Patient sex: M
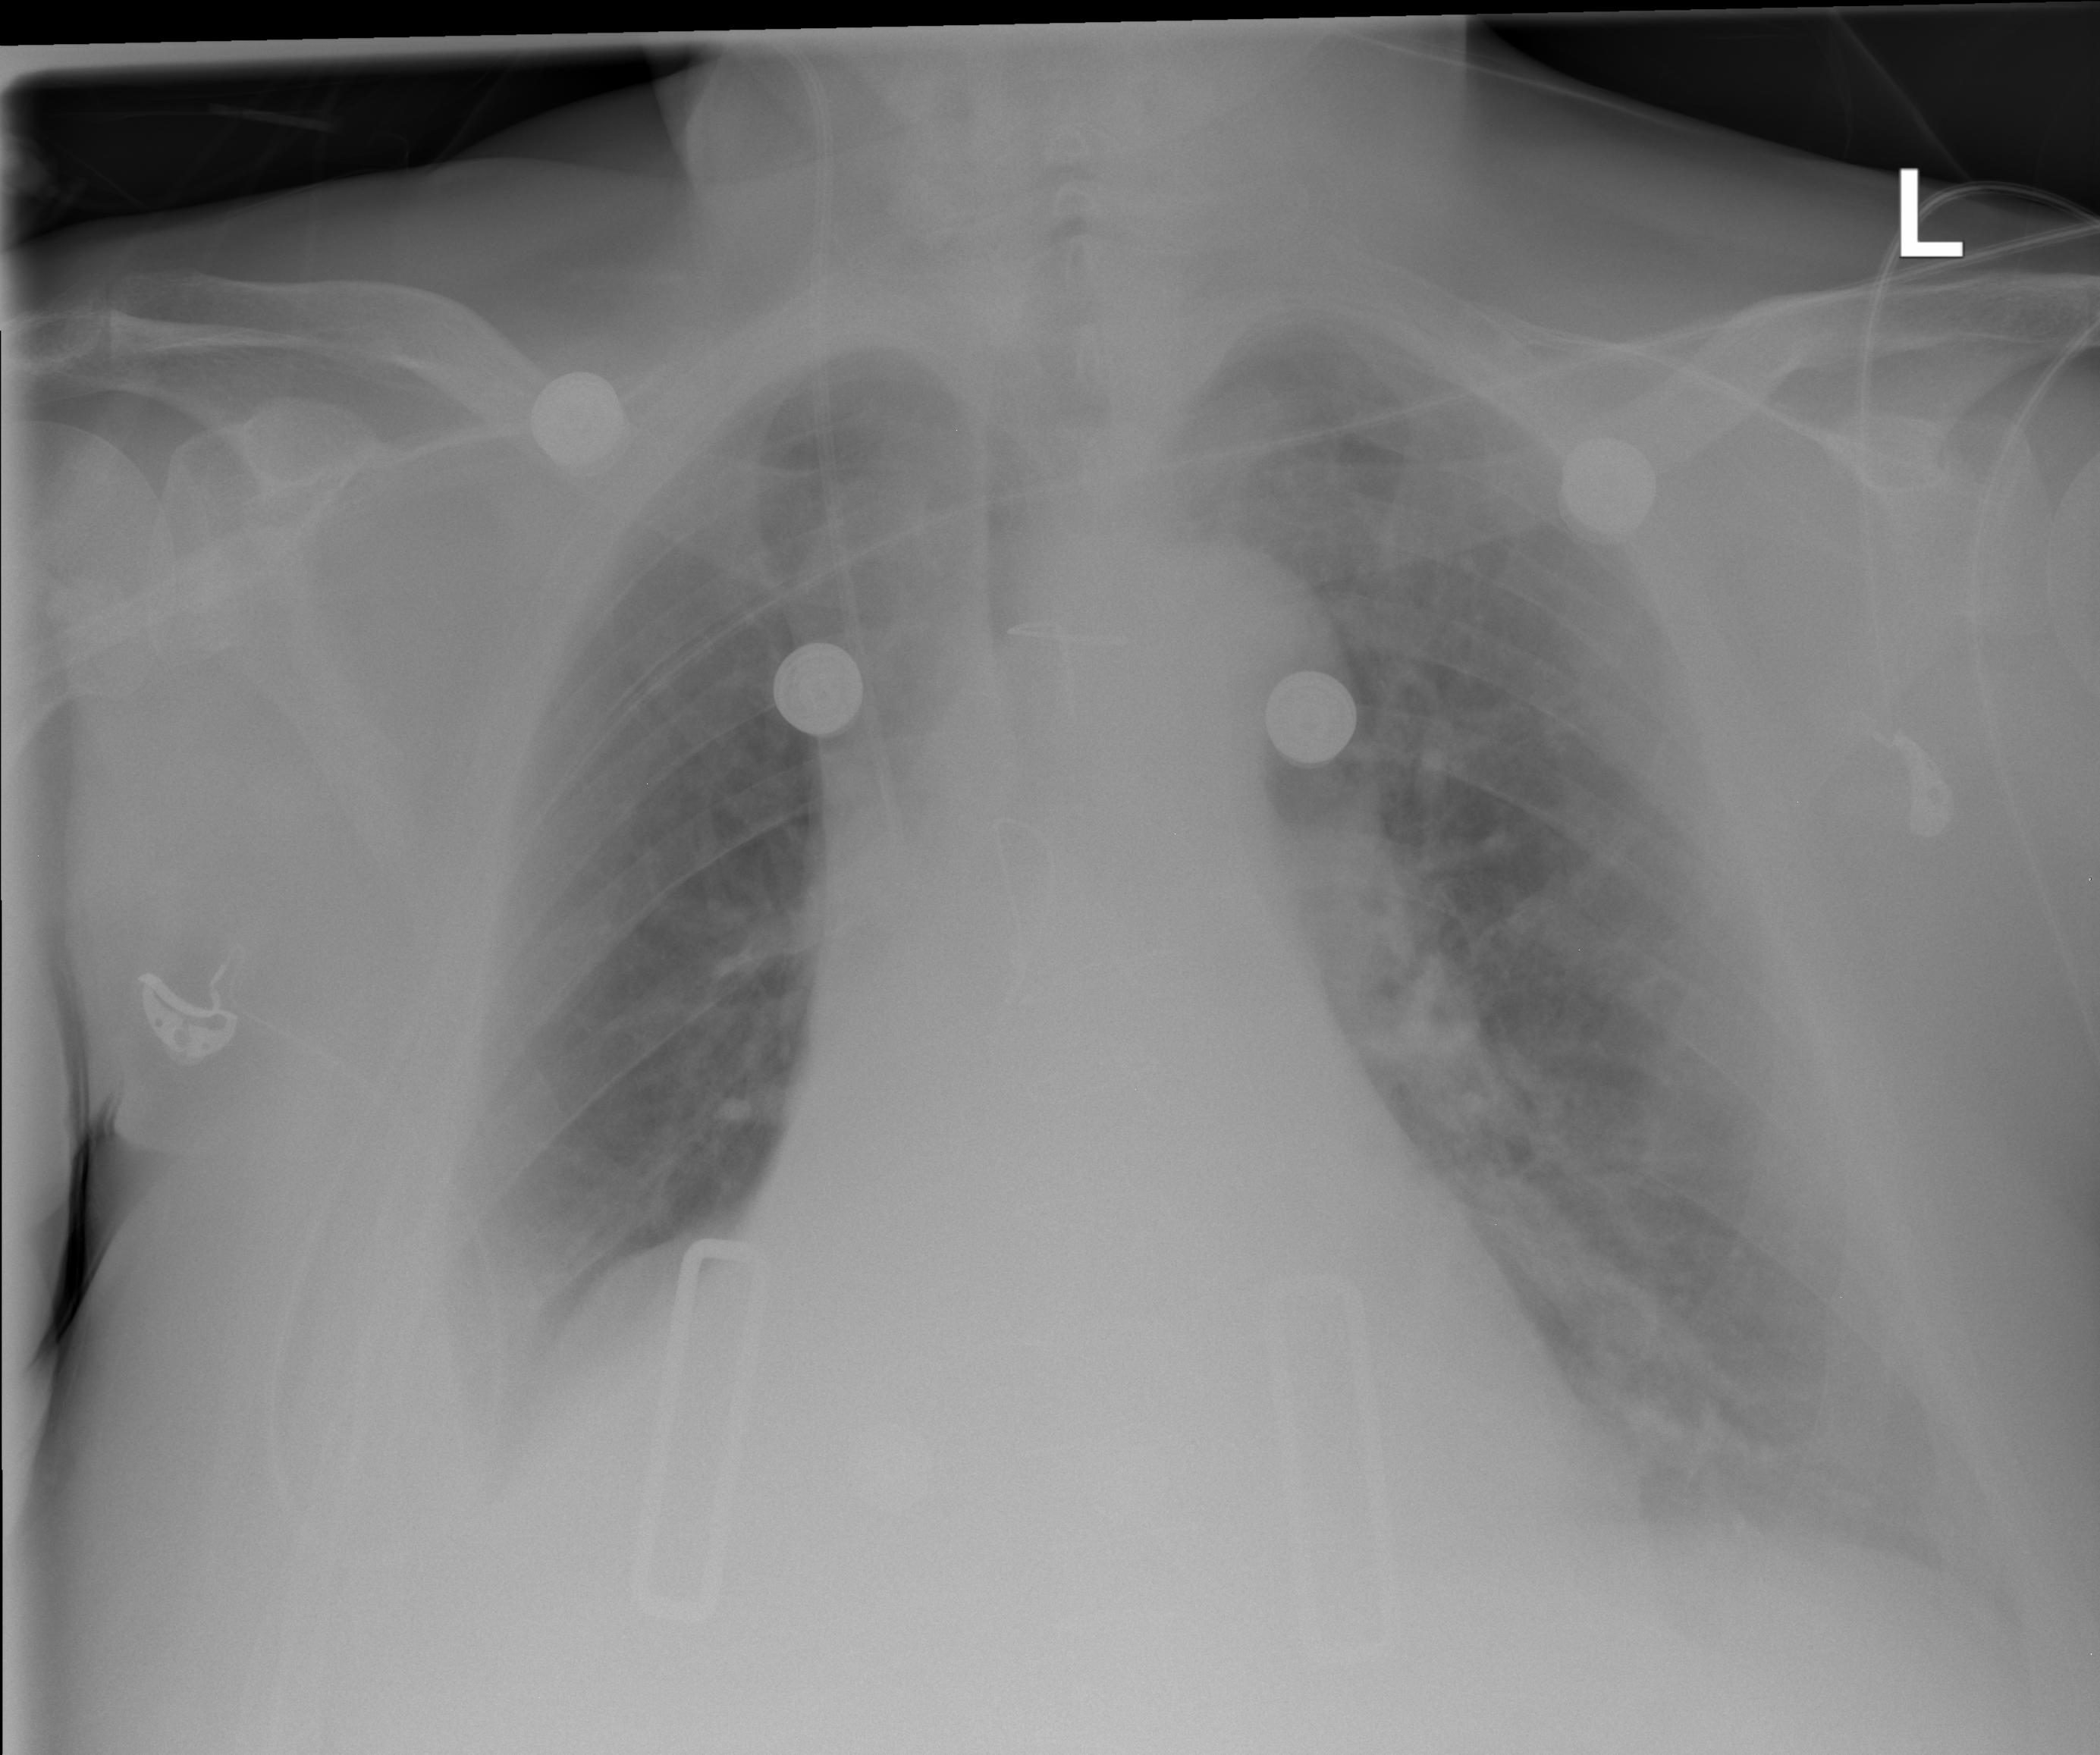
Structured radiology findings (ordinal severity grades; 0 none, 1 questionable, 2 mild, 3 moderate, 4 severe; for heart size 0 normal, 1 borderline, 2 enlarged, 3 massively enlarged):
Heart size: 2
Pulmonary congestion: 0
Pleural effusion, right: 0
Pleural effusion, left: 0
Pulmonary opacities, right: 0
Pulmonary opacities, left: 2
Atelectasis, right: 2
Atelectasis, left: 2